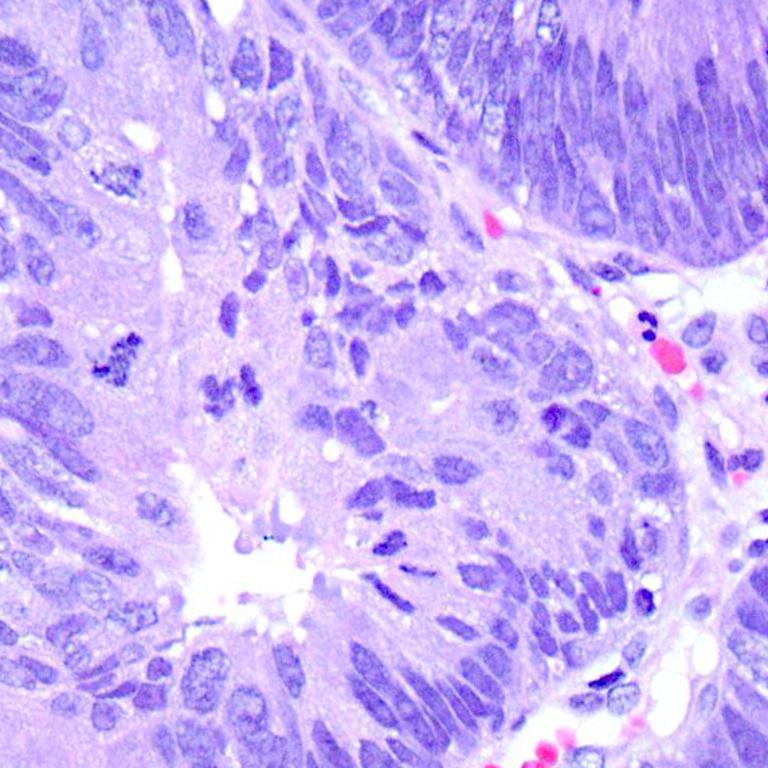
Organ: colon
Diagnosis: adenocarcinomas